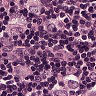
Metastatic tissue present: yes